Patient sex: M
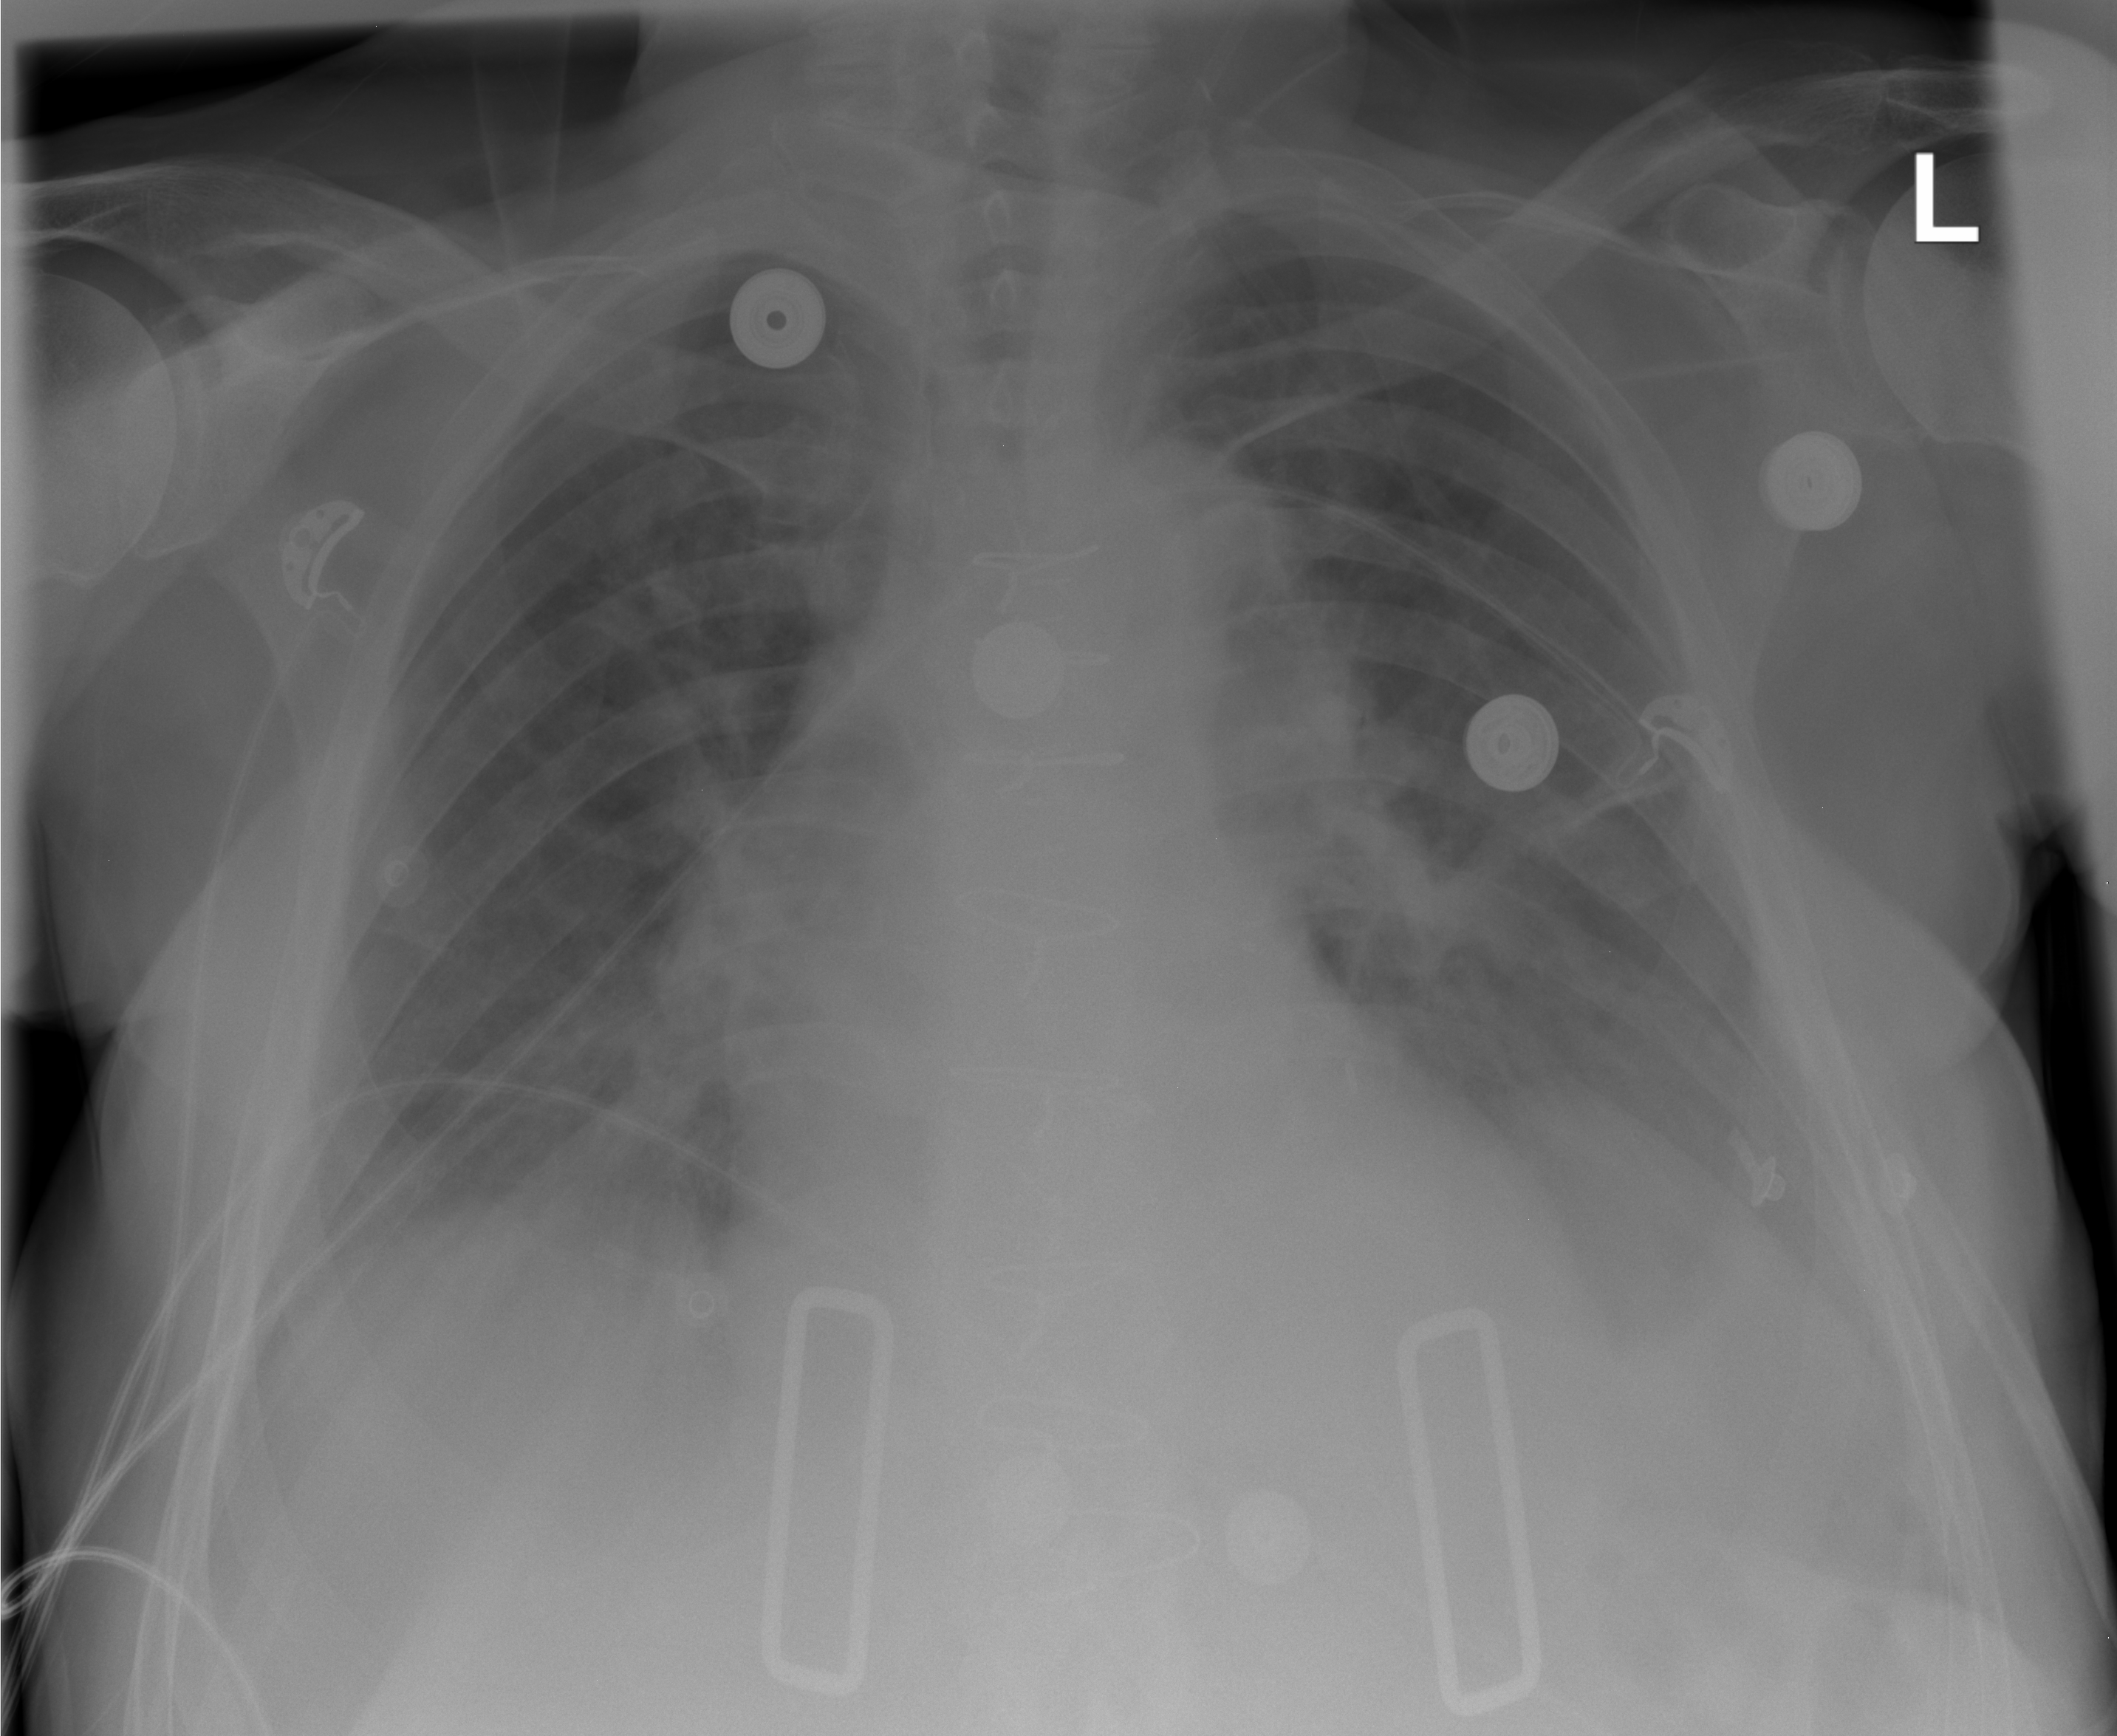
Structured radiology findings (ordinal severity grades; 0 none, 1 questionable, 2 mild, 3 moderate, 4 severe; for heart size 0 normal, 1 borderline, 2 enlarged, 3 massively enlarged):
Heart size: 1
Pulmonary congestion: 2
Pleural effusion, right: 2
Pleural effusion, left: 2
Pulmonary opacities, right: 0
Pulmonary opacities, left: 1
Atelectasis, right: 2
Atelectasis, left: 2